Question: I am building a Flex 4 application which uses a '<s:Scroller>' component to vertically scroll overflown content. Let me explain what happens before I ask my question:
1. The body of the page is loaded from a database
2. Once the information has loaded, the "body" of the application (in this case the list of items you see below) is constructed
3. Once the list is constructed, the entire encapsulating component is transitioned into view using TweenMax, like so: myComponent.visible = true;
TweenMax.to(myComponent, 1, {
alpha : 1,
y -= 20 //Slides the component up 20px from its original location
});
Below is the result. Notice how the scrollbar is scrolled the whole way down, but you can see the tips of a few white letters that were cut off at the very bottom.
Using my custom menu, I can navigate away from the page, and come back to it, and Flex will correctly recalculate the range of the scroller so I can scroll down and see all of the desired content. This issue only happens if the URL that the user enters is a longer page like this one.
Any ideas on how I can force Flex to recalculate the range of the scroller?
Thank you for your time.

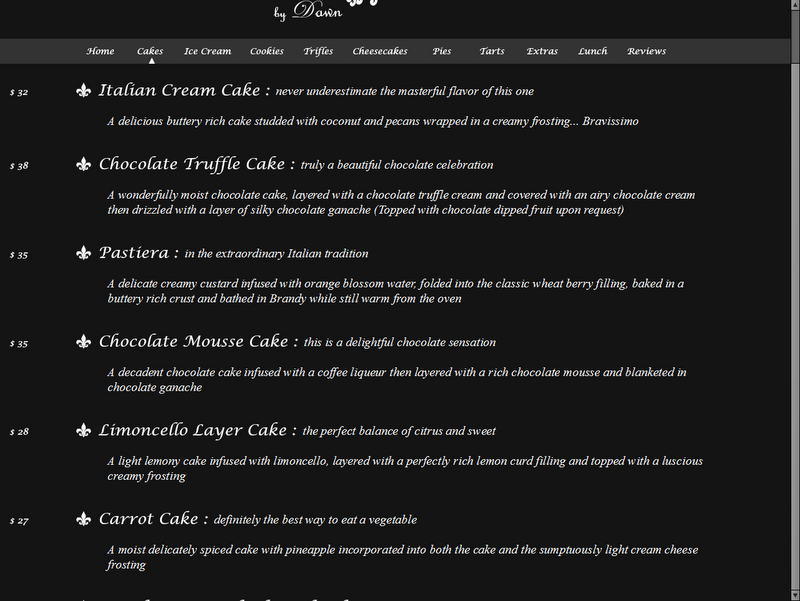
Answer: Ok, after many hours of researching, piecing together, and trial and error here is what I came up with.
When I first posted this question, the "component" that I had mentioned was already added as a child element of the '<s:Scroller>', but collapsed and hidden away, like this:
'''
<comp:MyComp alpha="0" height="0" visible="false"/>
'''
When the data would be loaded and the component's visual appearance would be restored and transitioned into place, like this:
'''
myComp.visible = true;
myComp.height = NaN;
myComp.invalidateSize();
myComp.height = myComp.measuredHeight;
TweenMax.to(myComp, 1, {
alpha : 1,
y -= 20 //Slides the component up 20px from its original location
});
'''
This method of approach didn't force the '<s:Scroller>' to recalculate its proper size until later, sometimes not until 'myComp' was transitioned away and another component was transitioned into place using the same method. Even then, the size of the scroller would fit the size of the previous component, not the one that is currently displaying.
My research showed me that anytime the 'addElement()' method is called, either directly within the '<s:Scroller>' itself or by any of its children, the scroller's 'measure()' method is called, and properly re-sizes the scroller.
Instead of placing the components inside of the scroller and simply hiding them until I need them, I dynamically created them in ActionScript, set their properties, and added and removed them as needed using the 'addElement()' and 'removeElement()' methods respectively. Now, as old elements are transitioned away and new ones take their place, the scroller re-sizes itself correctly.
There was one final problem that I was faced with. If the very first page the user was viewing (i.e. there was no previous component that was transitioned away and destroyed) required a scroller, it wouldn't show up.
I corrected this final issue by adding an event listener that listened for when the new component had finished transitioning into place. Inside of the event handler, I explicitly set the height of the component using this code:
'''
newComp.height = NaN;
newComp.invalidateSize();
newComp.height = newComp.measuredHeight;
'''
Now that the component has an explicit height, the scroller now appears, even if it is the first page.
The scroller now works as expected in all cases, and does not cut off any content or disappear when it shouldn't.
I hope that it is helpful to someone.